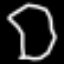
Label: octagon